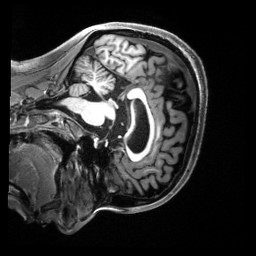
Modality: T1w
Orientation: sagittal
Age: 21
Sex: female
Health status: healthy
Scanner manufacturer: siemens
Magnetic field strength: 3 T
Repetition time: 2.5 s
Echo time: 0.00222 s